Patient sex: M
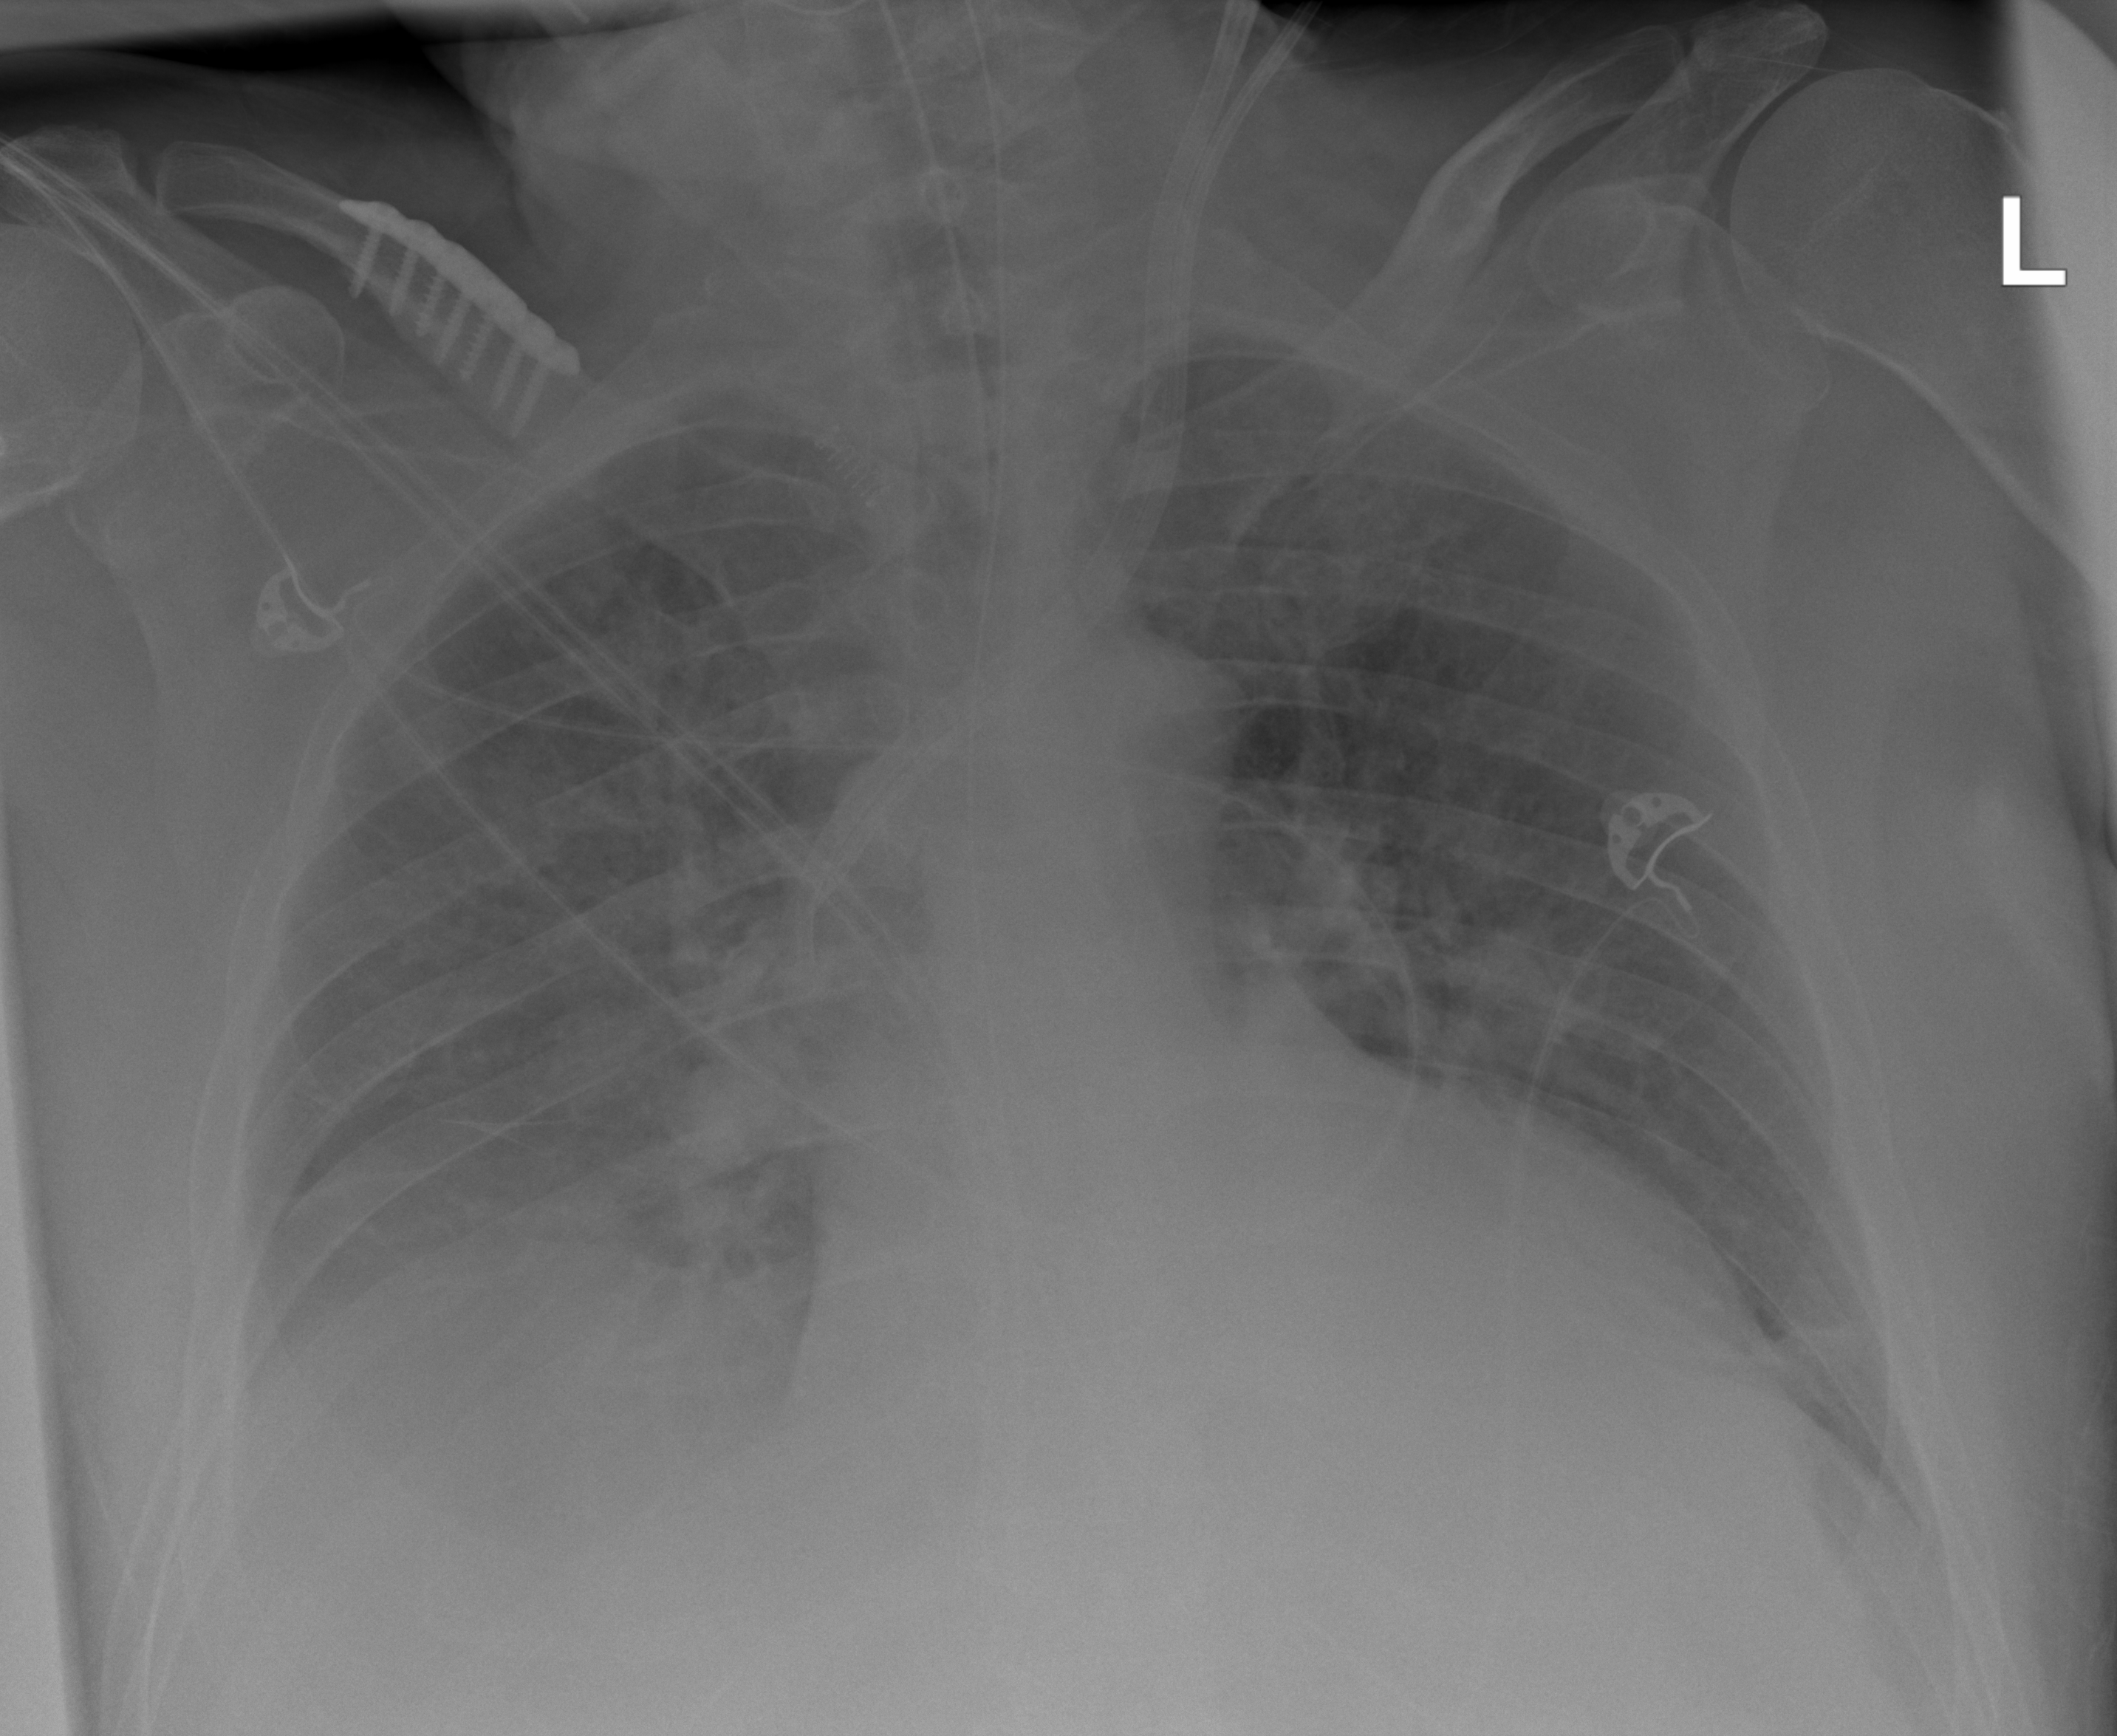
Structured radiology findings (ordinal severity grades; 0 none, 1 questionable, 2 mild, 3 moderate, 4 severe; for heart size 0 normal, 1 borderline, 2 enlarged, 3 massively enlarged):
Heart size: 2
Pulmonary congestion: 2
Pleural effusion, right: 2
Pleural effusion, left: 0
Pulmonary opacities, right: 2
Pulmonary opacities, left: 0
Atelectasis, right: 2
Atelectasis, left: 2